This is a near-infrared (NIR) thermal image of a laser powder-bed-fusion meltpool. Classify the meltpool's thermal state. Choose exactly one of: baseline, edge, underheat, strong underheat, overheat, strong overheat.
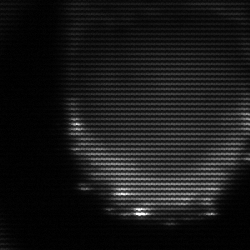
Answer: edge